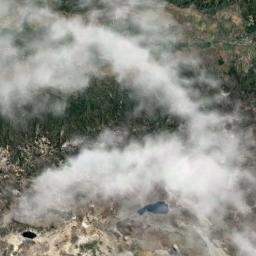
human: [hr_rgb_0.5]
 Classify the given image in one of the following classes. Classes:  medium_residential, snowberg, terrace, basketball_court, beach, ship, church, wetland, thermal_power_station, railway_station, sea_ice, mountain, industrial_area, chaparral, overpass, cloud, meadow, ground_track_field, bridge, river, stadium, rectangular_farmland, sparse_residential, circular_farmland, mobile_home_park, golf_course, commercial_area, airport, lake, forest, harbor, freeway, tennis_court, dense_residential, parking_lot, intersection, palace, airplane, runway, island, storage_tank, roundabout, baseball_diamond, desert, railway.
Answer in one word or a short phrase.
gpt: cloud